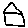
Label: house